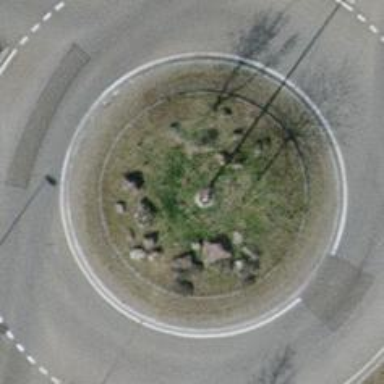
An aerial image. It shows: Secondary road with asphalt surface leading to roundabout.